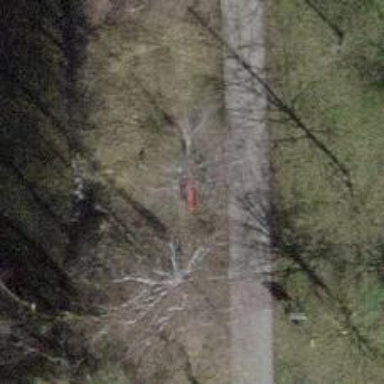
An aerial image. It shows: Red bench.